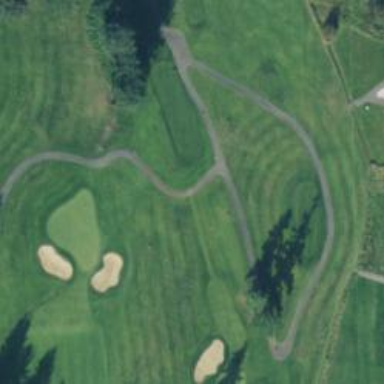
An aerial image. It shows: Service road used as golf cart path.